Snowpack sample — Loveland Pass, Silver Plume, Colorado, USA (2/11/26, 12:00 PM MST)
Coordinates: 39.663, -105.886
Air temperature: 35 °F
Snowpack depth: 82 cm
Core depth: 10 cm
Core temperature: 15.8 °F
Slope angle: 13°, slope face: 12°
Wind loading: high
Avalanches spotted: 1
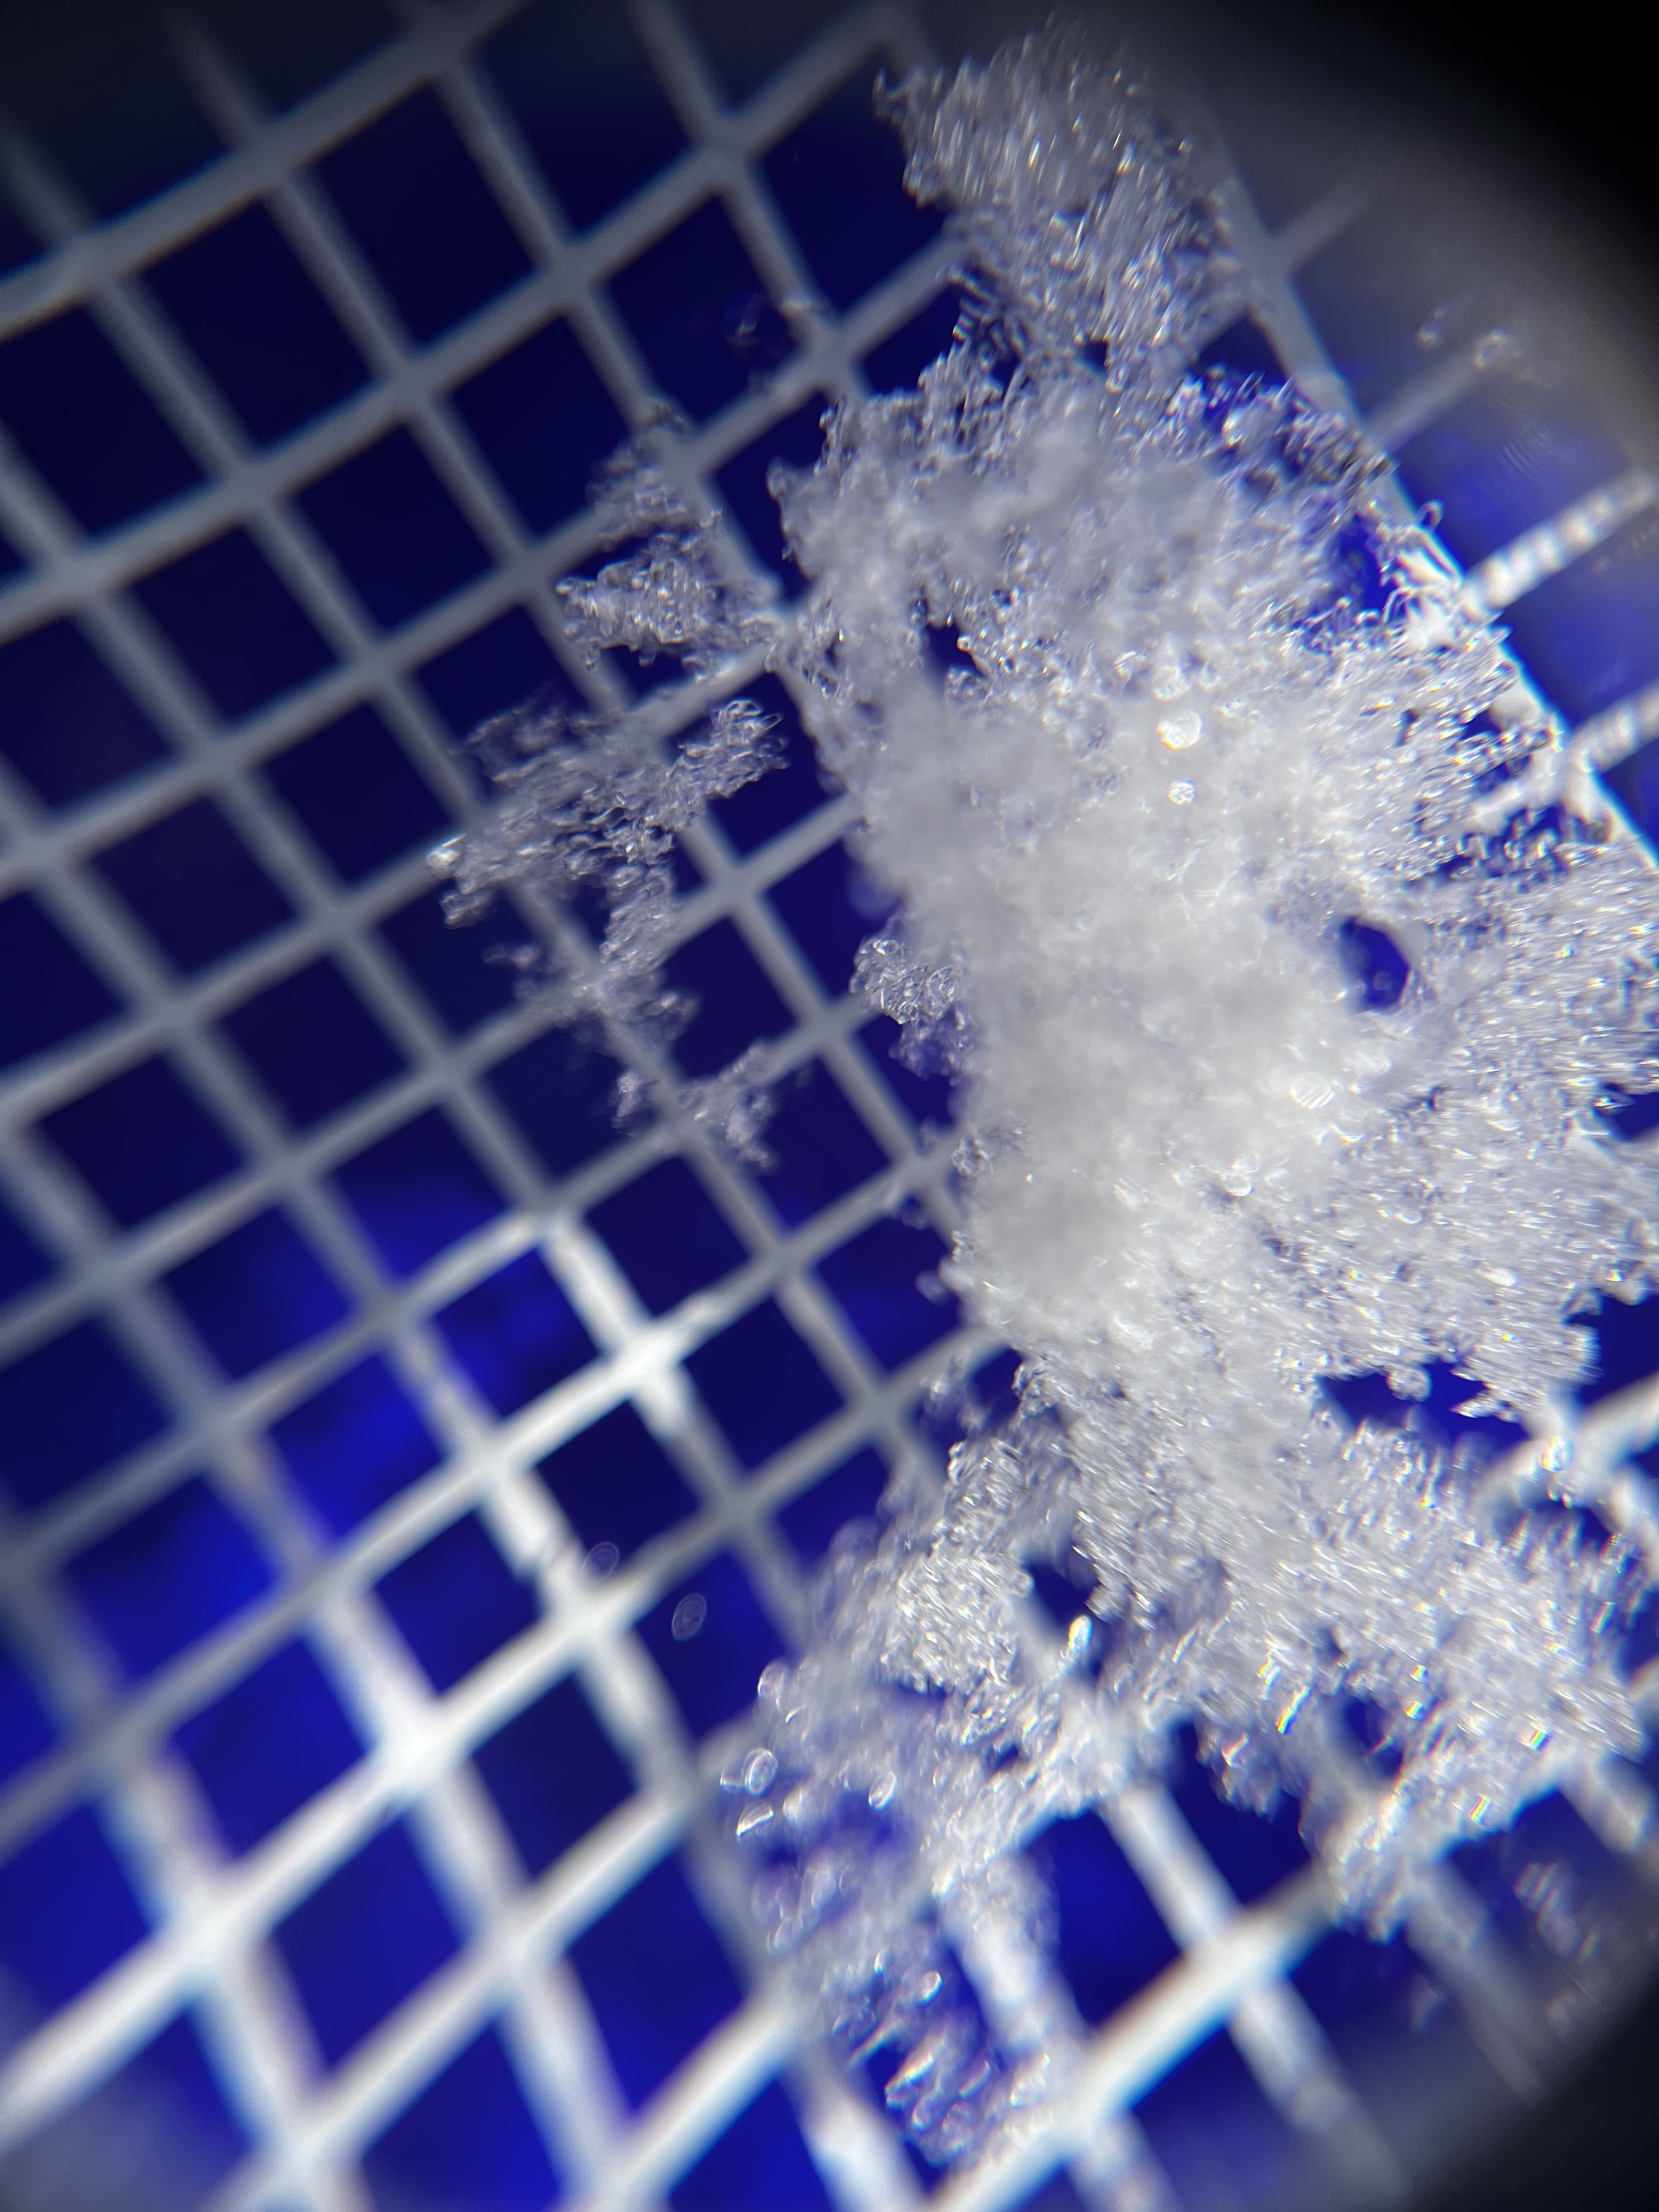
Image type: magnified_profile
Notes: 1 small avalanche spotted on the north side of the bowl, lots of wind loading